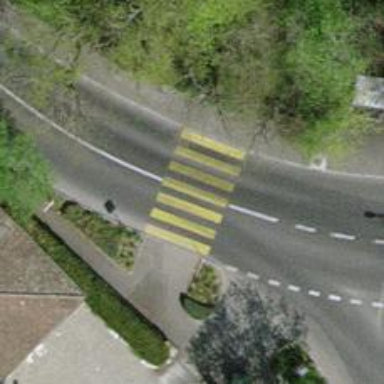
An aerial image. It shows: Uncontrolled zebra crossing on the road.